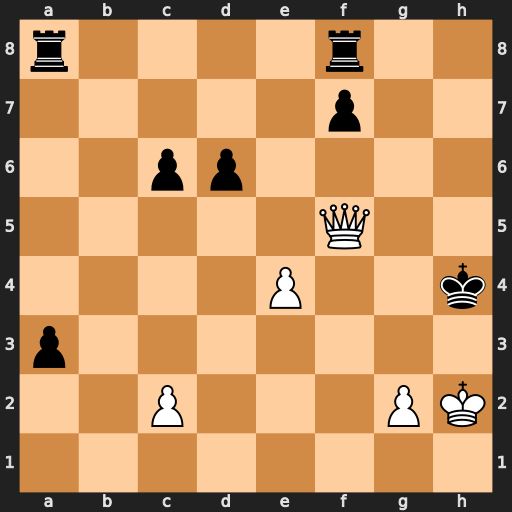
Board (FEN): r4r2/5p2/2pp4/5Q2/4P2k/p7/2P3PK/8
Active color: w
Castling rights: -
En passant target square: -
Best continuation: g3#